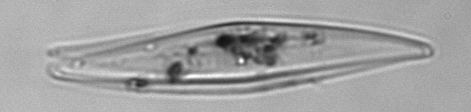
Label: Pleurosigma